На центрифуге, которая может вращаться только вокруг вертикальной оси, закреплен в горизонтальном положении герметичный лёгкий цилиндр (см. рисунок).  Ось цилиндра проходит через ось вращения. Внутри цилиндра находится тонкий поршень, который может перемещаться без трения. Цилиндр заполнен идеальным газом, давлением которого поршень прижат к торцу цилиндра, ближнему к оси вращения. Длина цилиндра равна $a=0.5~м$, площадь поршня $S=5~см^{2}$, его масса $m=10~г$, давление газа в цилиндре $p_{0}=1.0~кПа$. Расстояние от оси вращения до ближнего торца цилиндра $l=0.1~м$. Центрифуга начинает вращаться, причём угловая скорость вращения $\omega$ очень медленно увеличивается. Температура газа поддерживается постоянной. Считайте, что в ходе эксперимента воздух остаётся однородным.
При каком значении $\omega_{1}$ угловой скорости начальное положение paвновесия поршня перестанет быть устойчивым?
На каком расстоянии $x_{1}$ от начального положения установится поршень при неизменной угловой скорости $\omega_{1}$?
Теперь частоту вращения начали медленно уменьшать. При каком значении $\omega_{2}$ поршень вернётся в исходное положение?
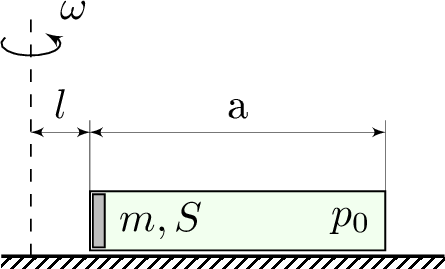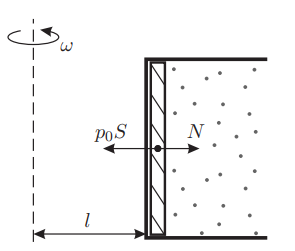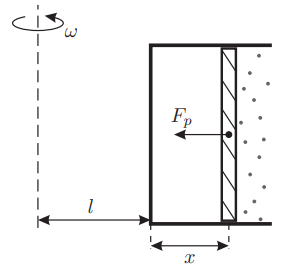
При каком значении $\omega_{1}$ угловой скорости начальное положение paвновесия поршня перестанет быть устойчивым?
Решение: Найдём силу реакции $N$ ближней к оси вращения стенки цилиндра, действующую на поршень в исходном положении (см. рисунок ниже).  По второму закону Ньютона: $$ m \omega^{2} l=p_{0} S-N. $$ По мере увеличения $\omega$ сила $N=p_{0} S-m \omega^{2} l$ уменьшается. Отрыв от стенки может произойти, когда $N$ станет равной нулю, то есть $$ p_{0} S-m \omega^{2} l=0, $$ отсюда $$ \omega=\sqrt{\frac{p_{0} S}{m l}}=\omega_{0}. $$ Исследуем положения равновесия поршня в случае, когда на него не действует сила реакции. При постоянной температуре для идеального газа выполняется следующее соотношение: $$ p V=p_{0} S a=\operatorname{const}. $$ Пусть $x$ — смещение поршня по отношению к его исходному положению (см. рисунок ниже), тогда $$ V=S(a-x). $$  Газ действует на поршень с силой, равной $$ F_{p}=p S=\frac{a}{a-x} p_{0} S . $$ Тогда $$ \begin{gathered} m \omega^{2}(l+x)=\frac{a}{a-x} p_{0} S, \\ x^{2}-x(a-l)+\left(\frac{\omega_{0}^{2}}{\omega^{2}}-1\right) a l=0. \quad (1) \end{gathered} $$ Это квадратное уравнение определяет положение равновесия поршня при заданной угловой скорости вращения $\omega$. При $\omega=\omega_{0}$ одно из положений равновесия $x_{0}=0$, а второе $-x_{1}=a-l$, причем $x_{0}$ соответствует неустойчивому положению равновесия, так как при $x_{0}$$ m \omega_{0}^{2}(l+x)>\frac{a}{a-x} p_{0} S. \quad (2) $$ Это означает, что при небольшом смещении поршня от положения $x_{0}=0$ сила давления газа не сможет удержать поршень. Поэтому при $$ \omega_{1}=\omega_{0}=22.4~с^{-1} $$ его начальное положение равновесия неустойчиво, и поршень перейдёт в устойчивое положение $$ x_{1}=a-l=0.4~м. $$ Устойчивость $x_{1}$ следует из того же неравенства $(2)$ и обратного к нему неравенству, верному при $x>x_{1}$. Эти неравенства означают, что при любом смещении поршня из положения равновесия $x_{1}$ возникающая при этом сила стремится вернуть его в это положение равновесия. Рассмотрим изменение положений равновесий при уменьшении частоты. Обозначим их координаты через $x_{-}$ и $x_{+}$, где $x_{-}$$ \frac{x_{-}+x_{+}}{2}=\frac{a-l}{2}. $$ Таким образом положения равновесия расположены симметрично относительно точки, положение которой не зависит от частоты. Дискриминант уравнения $(1)$ $$ D=(a-l)^{2}-4 a l\left(\frac{\omega_{0}^{2}}{\omega^{2}}-1\right) $$ убывает с уменьшением частоты и обращается в $0$ при $$ \omega=\frac{2 \sqrt{a l}}{a+l} \omega_{0}=\Omega. $$ Таким образом, с уменьшением частоты расстояние между положениями равновесия также уменьшается, при $\omega=\Omega$ эти положения сливаются в одно. При $\omega<\Omega$, единственное положение равновесия — начальное положение $x_{0}=0$, так как у квадратного уравнения $(1)$ нет решений.
Ответ: $$ \omega_{1}=22.4~с^{-1}. $$

На каком расстоянии $x_{1}$ от начального положения установится поршень при неизменной угловой скорости $\omega_{1}$?
Ответ: $$ x_{1}=0.4~м. $$

Теперь частоту вращения начали медленно уменьшать. При каком значении $\omega_{2}$ поршень вернётся в исходное положение?
Решение: Аналогично рассмотрению устойчивости положений равновесия при $\omega=\omega_{0}$ находим, что при всех частотах $\Omega<\omega<\omega_{0}$ положение равновесия с координатой $x_{+}$ устойчиво. Его координата непрерывно зависит от частоты, поэтому при ее медленном уменьшении от $\omega_{0}$ до $\Omega$ поршень остается в этом положении равновесия. Окончательно получаем, что поршень возвращается в исходное положение равновесия при частоте $$ \omega_{2}=\Omega=16.7~с^{-1}. $$
Ответ: $$ \omega_{2}=16.7~с^{-1}. $$
Темы:
T, Термодинамика, Всероссийские, Вращение, Устойчивость равновесия, Гистерезис